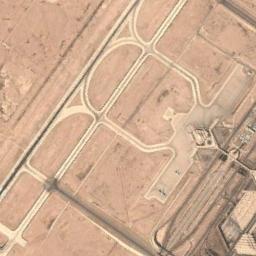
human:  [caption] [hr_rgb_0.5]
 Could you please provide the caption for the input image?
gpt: An airport with some staggered runways and an open area in the vacant lot .

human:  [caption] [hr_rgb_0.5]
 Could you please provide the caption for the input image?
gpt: There is an airport built in bare land .

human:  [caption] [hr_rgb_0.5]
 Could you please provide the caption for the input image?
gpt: There are many buildings near the airport, And no vegetation near the airport .

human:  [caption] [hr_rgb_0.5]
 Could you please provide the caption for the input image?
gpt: A complex airport with many runways and buildings .

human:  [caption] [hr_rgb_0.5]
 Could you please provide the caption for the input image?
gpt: The airport runway is flanked by grass .